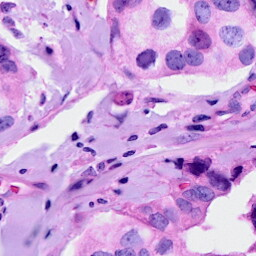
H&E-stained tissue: Breast